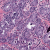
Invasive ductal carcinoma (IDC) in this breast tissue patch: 0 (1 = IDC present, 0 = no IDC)